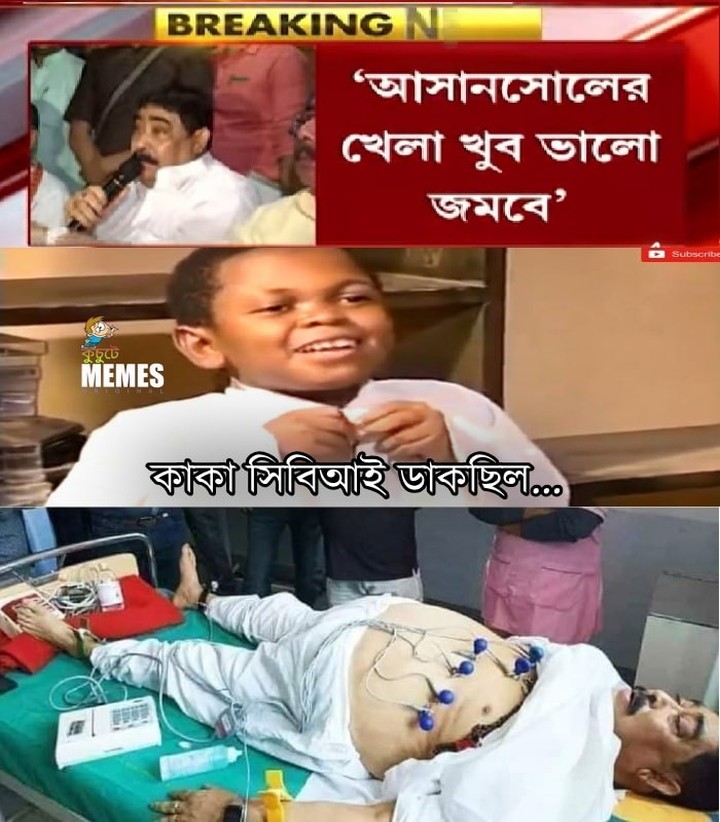
Text: আসানসোলের খেলা খুব ভালো জমবে' কাকা সিবিআই ডাকছিল...
Label: Hate
Hate category: Political
Targeted group: Organization